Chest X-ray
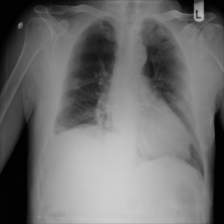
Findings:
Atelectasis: positive
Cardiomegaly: negative
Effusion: positive
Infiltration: negative
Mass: negative
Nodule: negative
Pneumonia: negative
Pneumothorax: negative
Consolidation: negative
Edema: negative
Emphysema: negative
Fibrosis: negative
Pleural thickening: negative
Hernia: negative